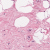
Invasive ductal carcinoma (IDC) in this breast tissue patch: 0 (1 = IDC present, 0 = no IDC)